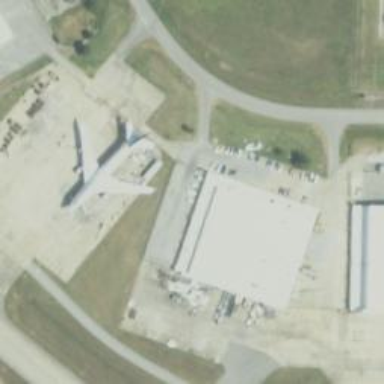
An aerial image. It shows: Hangar.